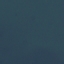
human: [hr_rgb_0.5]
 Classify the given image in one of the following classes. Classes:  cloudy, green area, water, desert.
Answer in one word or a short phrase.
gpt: water